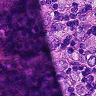
Metastatic tissue present: yes